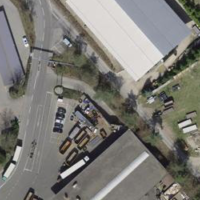
EUNIS habitat code: 54
Species observed at this site:
Corylus avellana